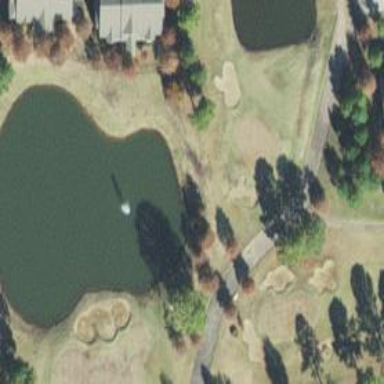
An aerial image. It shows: Golf hole.